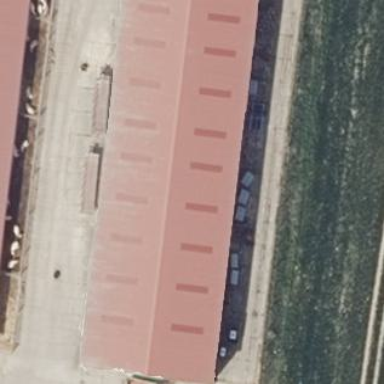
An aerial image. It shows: Gabled farm auxiliary building with the roof oriented along its structure.